Current action and preconditions to check: trajectory_clear

Your task: For each precondition in the list above, predict whether it will hold at this action.

Consider the current scene as observed from the mobile robot's camera, and analyze the predicted future states of all dynamic agents (e.g., people, animals, vehicles, or any moving entities) within the NEXT SECOND.

IMPORTANT: Only answer "very likely" if you are absolutely certain—based on strong, clear evidence—that a dynamic agent will violate the precondition in the predicted future state. Do NOT answer "very likely" for unlikely, ambiguous, or low-probability risks.

Ask yourself for each precondition: Is there a high probability, with clear and convincing evidence, that the predicted future states of any dynamic agent will interfere with the predicted future state of the currently executing action within the NEXT SECOND, causing that precondition to fail?

Assess the risk level based on these predictions. Use "likely" or "very likely" if motions create a clear risk of interference.

Use "neutral" or "improbable" if agents are nearby but their predicted paths are clearly diverging or non-conflicting.

Failure Risk Categories: "very improbable", "improbable", "neutral", "likely", "very likely"

Answer Format: Output ONLY the probability_of_failure value from these categories: "very improbable", "improbable", "neutral", "likely", "very likely"

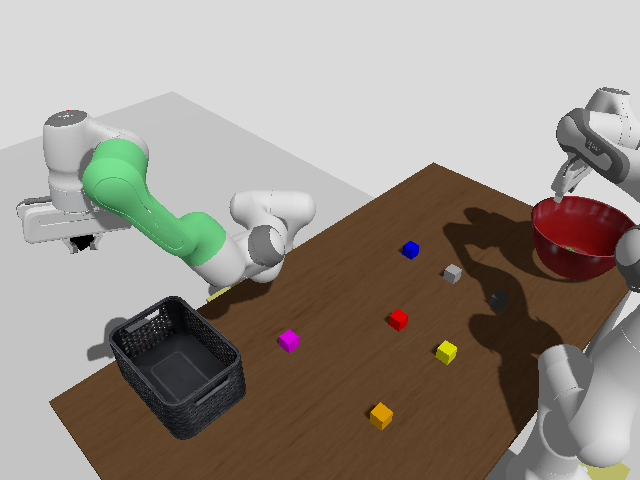

Answer: very improbable